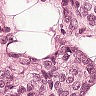
Metastatic tissue present: yes